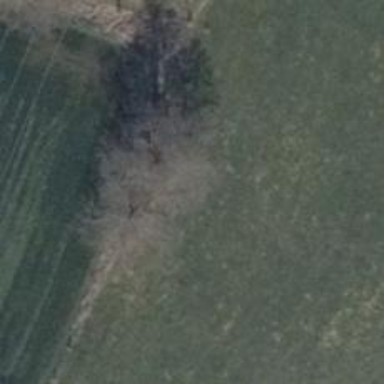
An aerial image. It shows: Deciduous broadleaved tree.